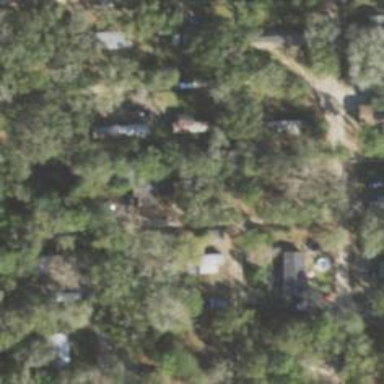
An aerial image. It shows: Residential area designated as trailer park.